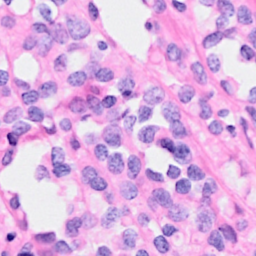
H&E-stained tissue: Breast